Field crop: tomato
Growth stage: 1
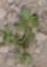
Species: portulaca